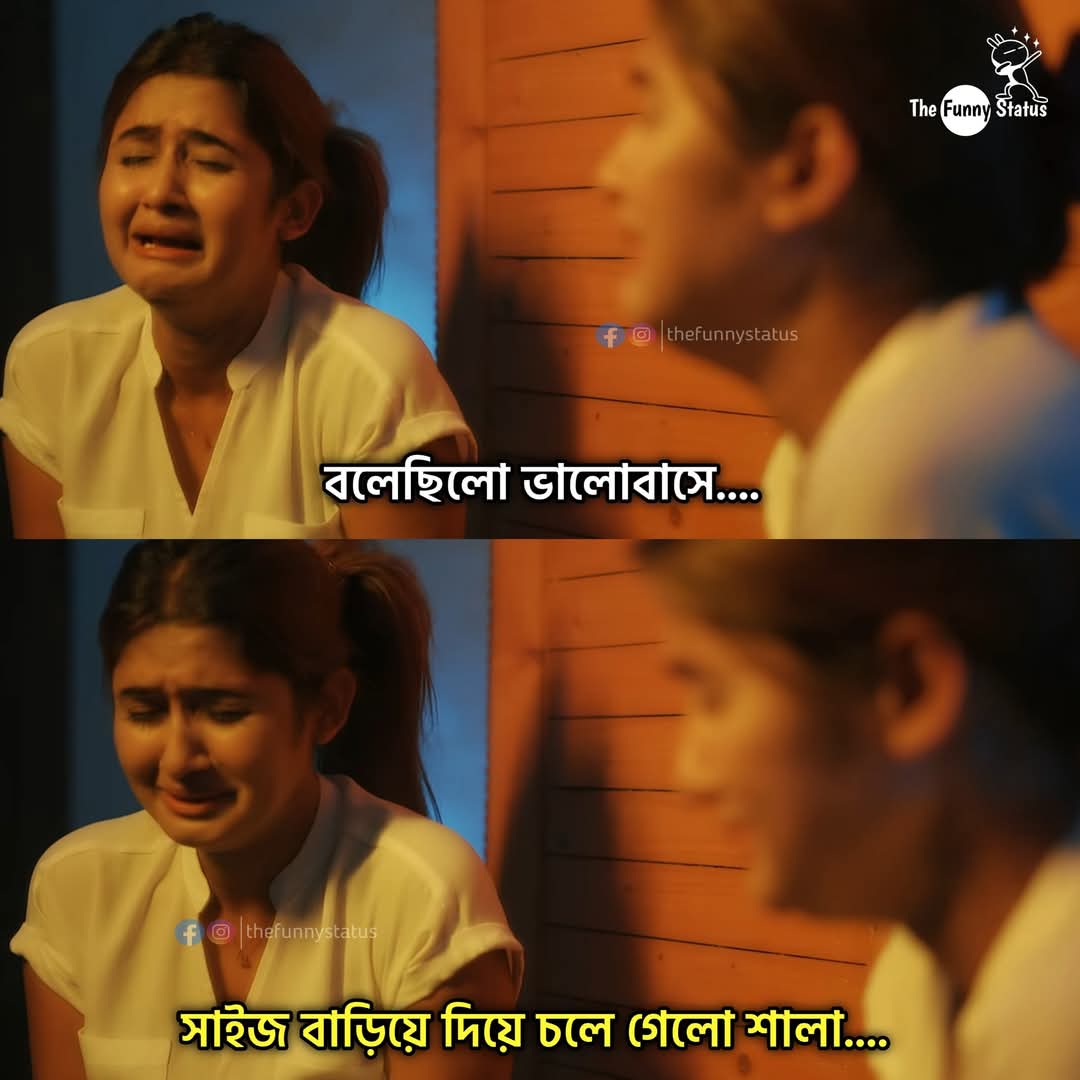
Text: বলেছিলো ভালোবাসে....
সাইজ বাড়িয়ে দিয়ে চলে গেলো শালা....
Label: Hate
Hate category: Personal Offence
Targeted group: Individual